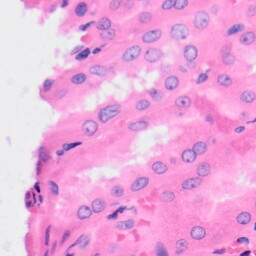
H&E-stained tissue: Kidney